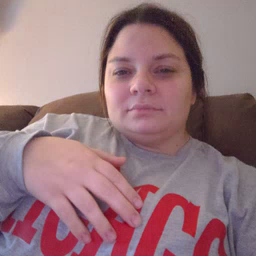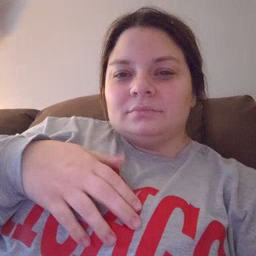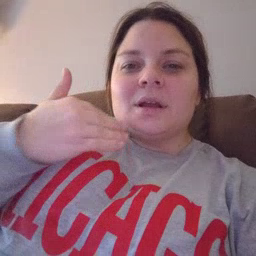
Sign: head